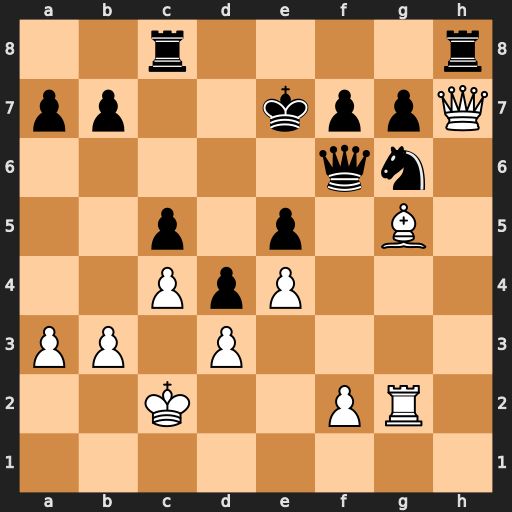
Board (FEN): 2r4r/pp2kppQ/5qn1/2p1p1B1/2PpP3/PP1P4/2K2PR1/8
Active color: w
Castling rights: -
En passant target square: -
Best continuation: Qxg7 Qxg5 Rxg5